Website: home-depot
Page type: receipt
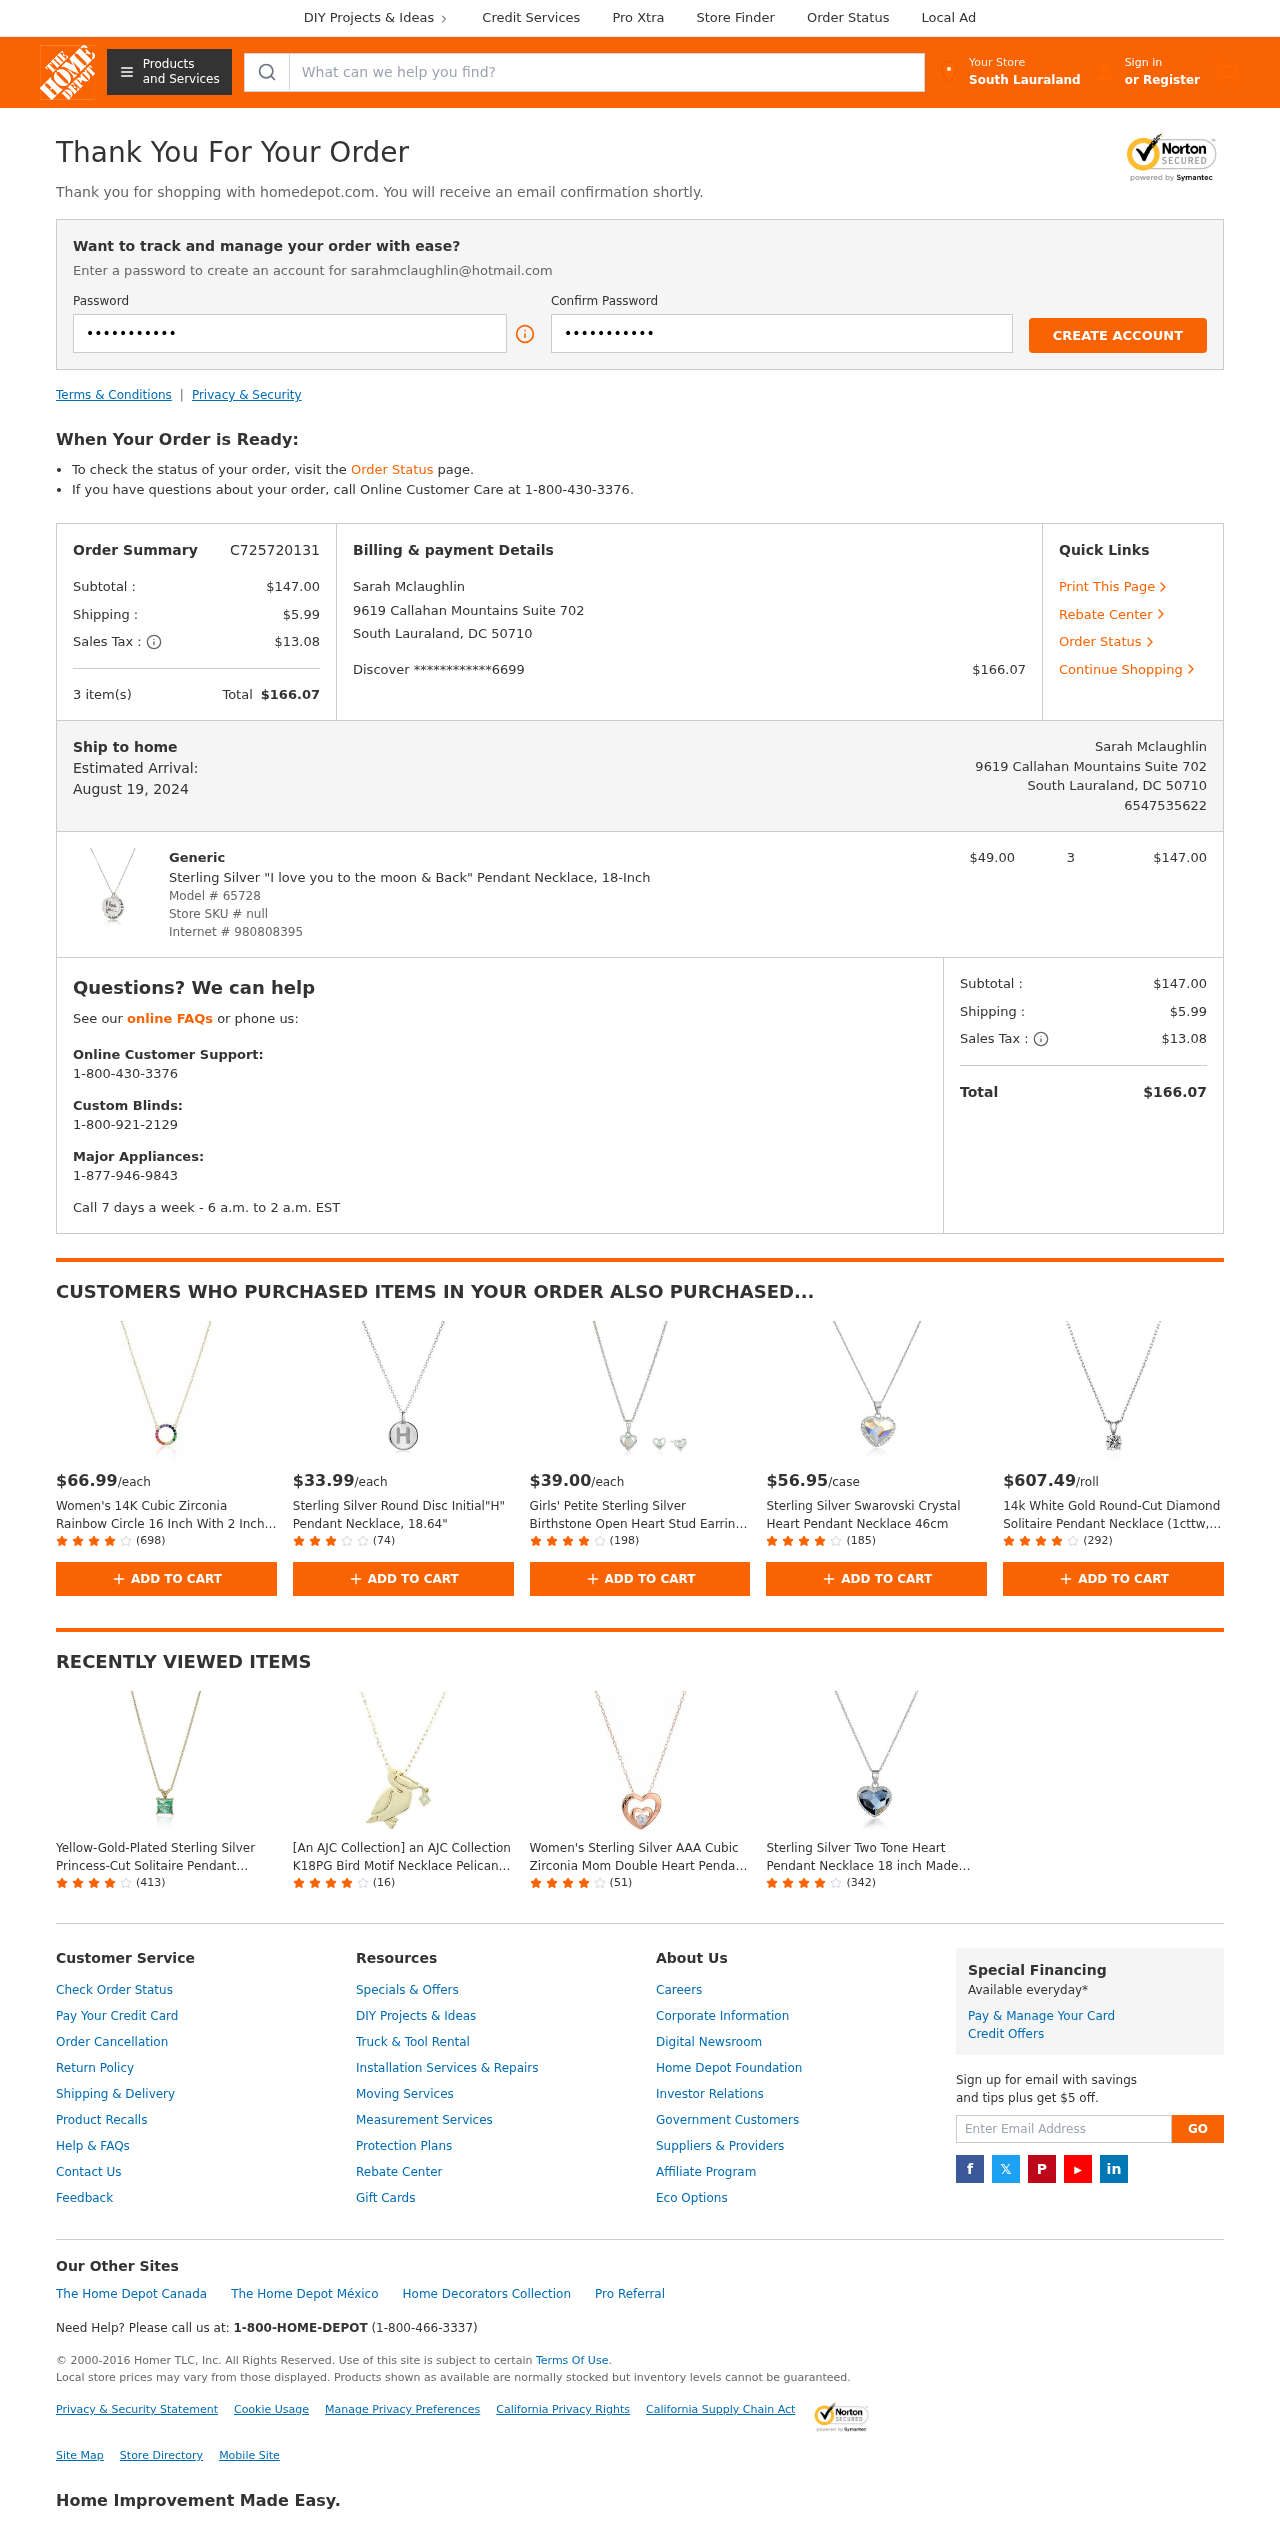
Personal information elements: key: PII_CARD_LAST4
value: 6699
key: PII_CARD_TYPE
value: Discover
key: PII_CITY
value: South Lauraland
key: PII_EMAIL
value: sarahmclaughlin@hotmail.com
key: PII_FULLNAME
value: Sarah Mclaughlin
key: PII_PHONE
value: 6547535622
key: PII_STREET
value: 9619 Callahan Mountains Suite 702
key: PII_CITY_STATE_ZIP
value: South Lauraland, DC 50710
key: PII_FULLNAME2
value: Sarah Mclaughlin
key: PII_POSTCODE
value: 50710
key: PII_STATE_ABBR
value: DC
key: PII_STATE
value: DC
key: PII_POSTCODE_FULL
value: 50710
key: PII_CITY_STATE
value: South Lauraland, DC
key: PII_POSTCODE_NUMERIC
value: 50710
Product elements: key: PRODUCT1_BRAND
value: Generic
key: PRODUCT1_NAME
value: Sterling Silver "I love you to the moon & Back" Pendant Necklace, 18-Inch
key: PRODUCT1_PRICE
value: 49
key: PRODUCT1_QUANTITY
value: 3
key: PRODUCT2_PRICE
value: $66.99
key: PRODUCT2_NAME
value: Women's 14K Cubic Zirconia Rainbow Circle 16 Inch With 2 Inch Extender Pendant Necklace, Yellow Gold
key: PRODUCT2_NUM_RATINGS
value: (698)
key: PRODUCT3_PRICE
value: $33.99
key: PRODUCT3_NAME
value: Sterling Silver Round Disc Initial"H" Pendant Necklace, 18.64"
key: PRODUCT3_NUM_RATINGS
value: (74)
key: PRODUCT4_PRICE
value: $39.00
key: PRODUCT4_NAME
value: Girls' Petite Sterling Silver Birthstone Open Heart Stud Earrings and 16" Pendant Necklace Jewelry S
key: PRODUCT4_NUM_RATINGS
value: (198)
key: PRODUCT5_PRICE
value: $56.95
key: PRODUCT5_NAME
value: Sterling Silver Swarovski Crystal Heart Pendant Necklace 46cm
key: PRODUCT5_NUM_RATINGS
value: (185)
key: PRODUCT6_PRICE
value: $607.49
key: PRODUCT6_NAME
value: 14k White Gold Round-Cut Diamond Solitaire Pendant Necklace (1cttw, K-L Color, I1-I2 Clarity), 18"
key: PRODUCT6_NUM_RATINGS
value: (292)
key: PRODUCT7_NAME
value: Yellow-Gold-Plated Sterling Silver Princess-Cut Solitaire Pendant Necklace made with Swarovski Zirco
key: PRODUCT7_NUM_RATINGS
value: (413)
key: PRODUCT8_NAME
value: [An AJC Collection] an AJC Collection K18PG Bird Motif Necklace Pelican Natural Diamonds with ajn02
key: PRODUCT8_NUM_RATINGS
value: (16)
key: PRODUCT9_NAME
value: Women's Sterling Silver AAA Cubic Zirconia Mom Double Heart Pendant Necklace, Rose Gold, One Size
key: PRODUCT9_NUM_RATINGS
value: (51)
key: PRODUCT10_NAME
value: Sterling Silver Two Tone Heart Pendant Necklace 18 inch Made with Swarovski Elements, Sterling Silve
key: PRODUCT10_NUM_RATINGS
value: (342)
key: PRODUCT_MODEL_NUMBER
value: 65728
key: PRODUCT_INTERNET_NUMBER
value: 980808395
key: PRODUCT1_LINE_TOTAL
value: $147.00
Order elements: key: ORDER_ID
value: C725720131
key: ORDER_SUBTOTAL
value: $147.00
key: ORDER_SHIPPING_COST
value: $5.99
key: ORDER_TAX
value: $13.08
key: ORDER_NUM_ITEMS
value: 3 item(s)
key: ORDER_TOTAL
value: $166.07
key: ORDER_DELIVERY_DATE
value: August 19, 2024
Search elements: key: HEADER_SEARCH
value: What can we help you find?
Other elements: key: STORE_SKU
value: null